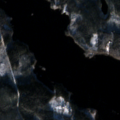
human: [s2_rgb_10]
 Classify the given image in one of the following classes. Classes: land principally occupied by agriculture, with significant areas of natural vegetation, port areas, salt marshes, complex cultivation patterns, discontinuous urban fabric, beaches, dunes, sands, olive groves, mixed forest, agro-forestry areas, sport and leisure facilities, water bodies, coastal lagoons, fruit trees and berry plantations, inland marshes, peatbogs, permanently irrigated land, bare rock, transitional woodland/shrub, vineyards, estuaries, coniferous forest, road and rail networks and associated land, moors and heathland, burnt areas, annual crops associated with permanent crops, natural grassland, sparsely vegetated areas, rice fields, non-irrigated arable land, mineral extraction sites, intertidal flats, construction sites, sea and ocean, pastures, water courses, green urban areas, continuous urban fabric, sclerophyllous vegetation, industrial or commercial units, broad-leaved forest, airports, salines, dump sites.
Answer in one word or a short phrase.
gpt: coniferous forest, mixed forest, water bodies